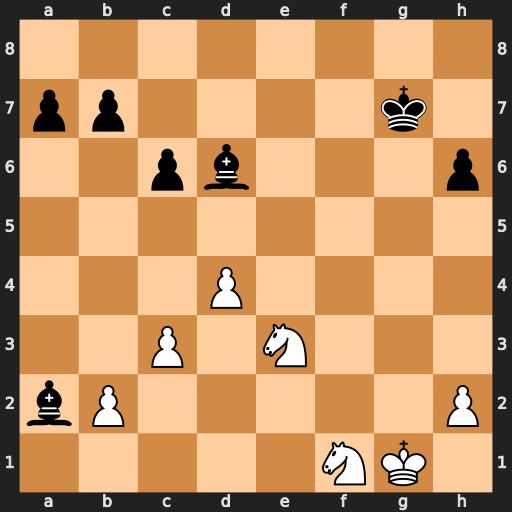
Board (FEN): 8/pp4k1/2pb3p/8/3P4/2P1N3/bP5P/5NK1
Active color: w
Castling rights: -
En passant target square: -
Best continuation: Nf5+ Kf6 Nxd6